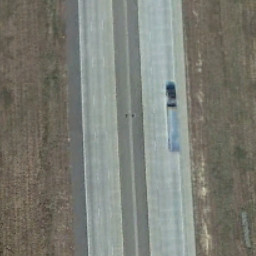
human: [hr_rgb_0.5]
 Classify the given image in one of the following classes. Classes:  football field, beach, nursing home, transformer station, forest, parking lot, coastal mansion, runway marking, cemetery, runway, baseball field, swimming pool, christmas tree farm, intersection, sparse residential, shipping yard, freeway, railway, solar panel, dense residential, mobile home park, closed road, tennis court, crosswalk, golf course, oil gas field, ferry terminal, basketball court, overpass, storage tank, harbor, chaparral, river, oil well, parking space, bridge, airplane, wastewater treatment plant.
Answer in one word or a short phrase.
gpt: freeway